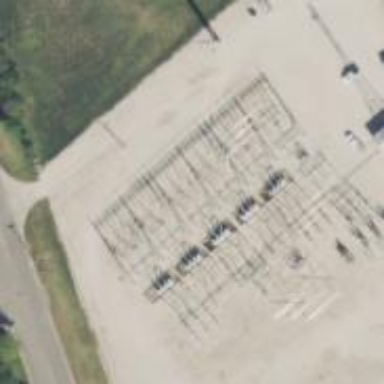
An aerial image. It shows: Switch for power supply.